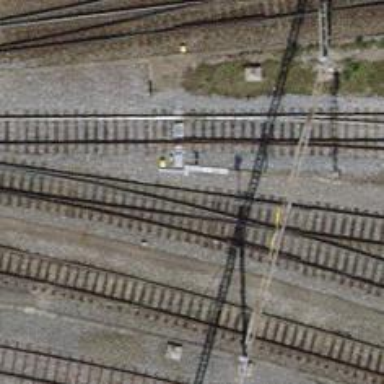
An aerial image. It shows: Yard with single rail track. The railway track is electrified with contact line for service purposes.